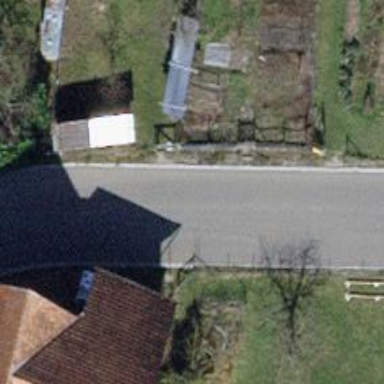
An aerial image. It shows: Residential road with asphalt surface and no sidewalk.